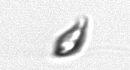
Label: Cryptophyta